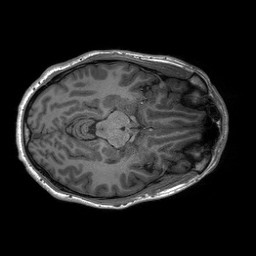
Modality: T1w
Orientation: coronal